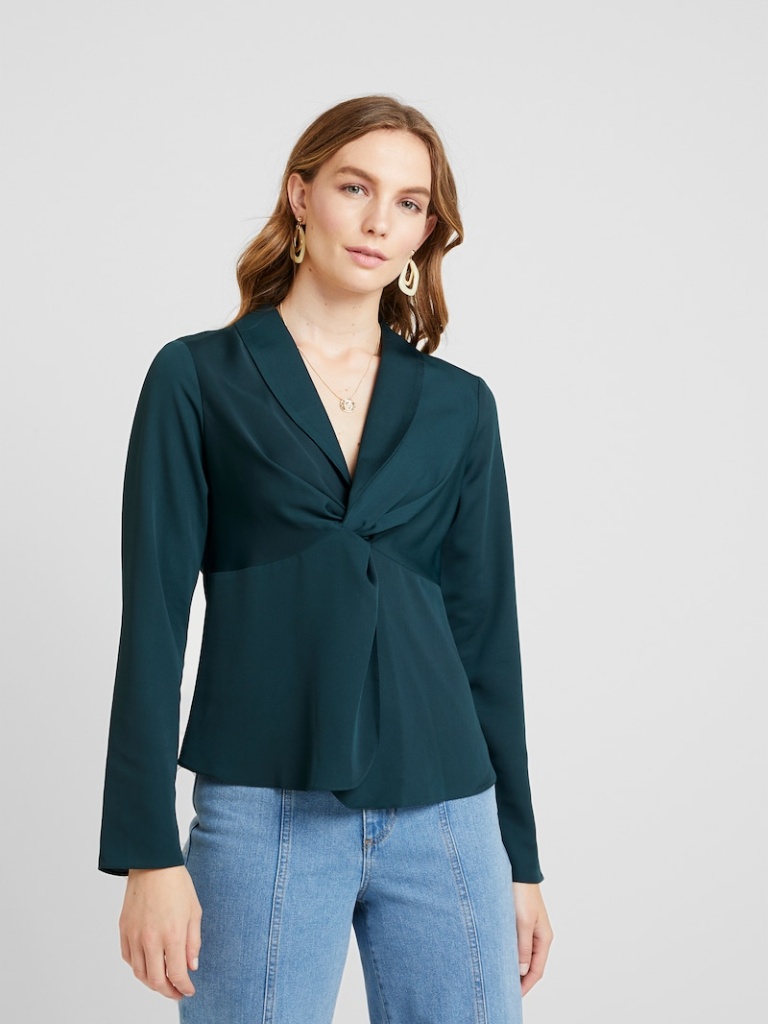
crepe relaxed a long-sleeved with the sleeves down hip length Untucked lapel blazer